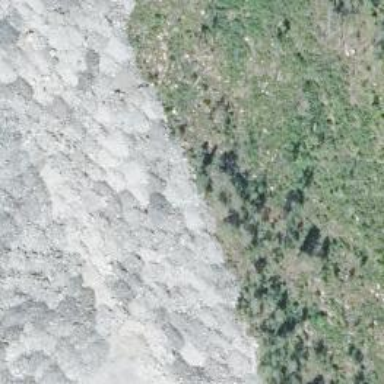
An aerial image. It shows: Cliff in nature.